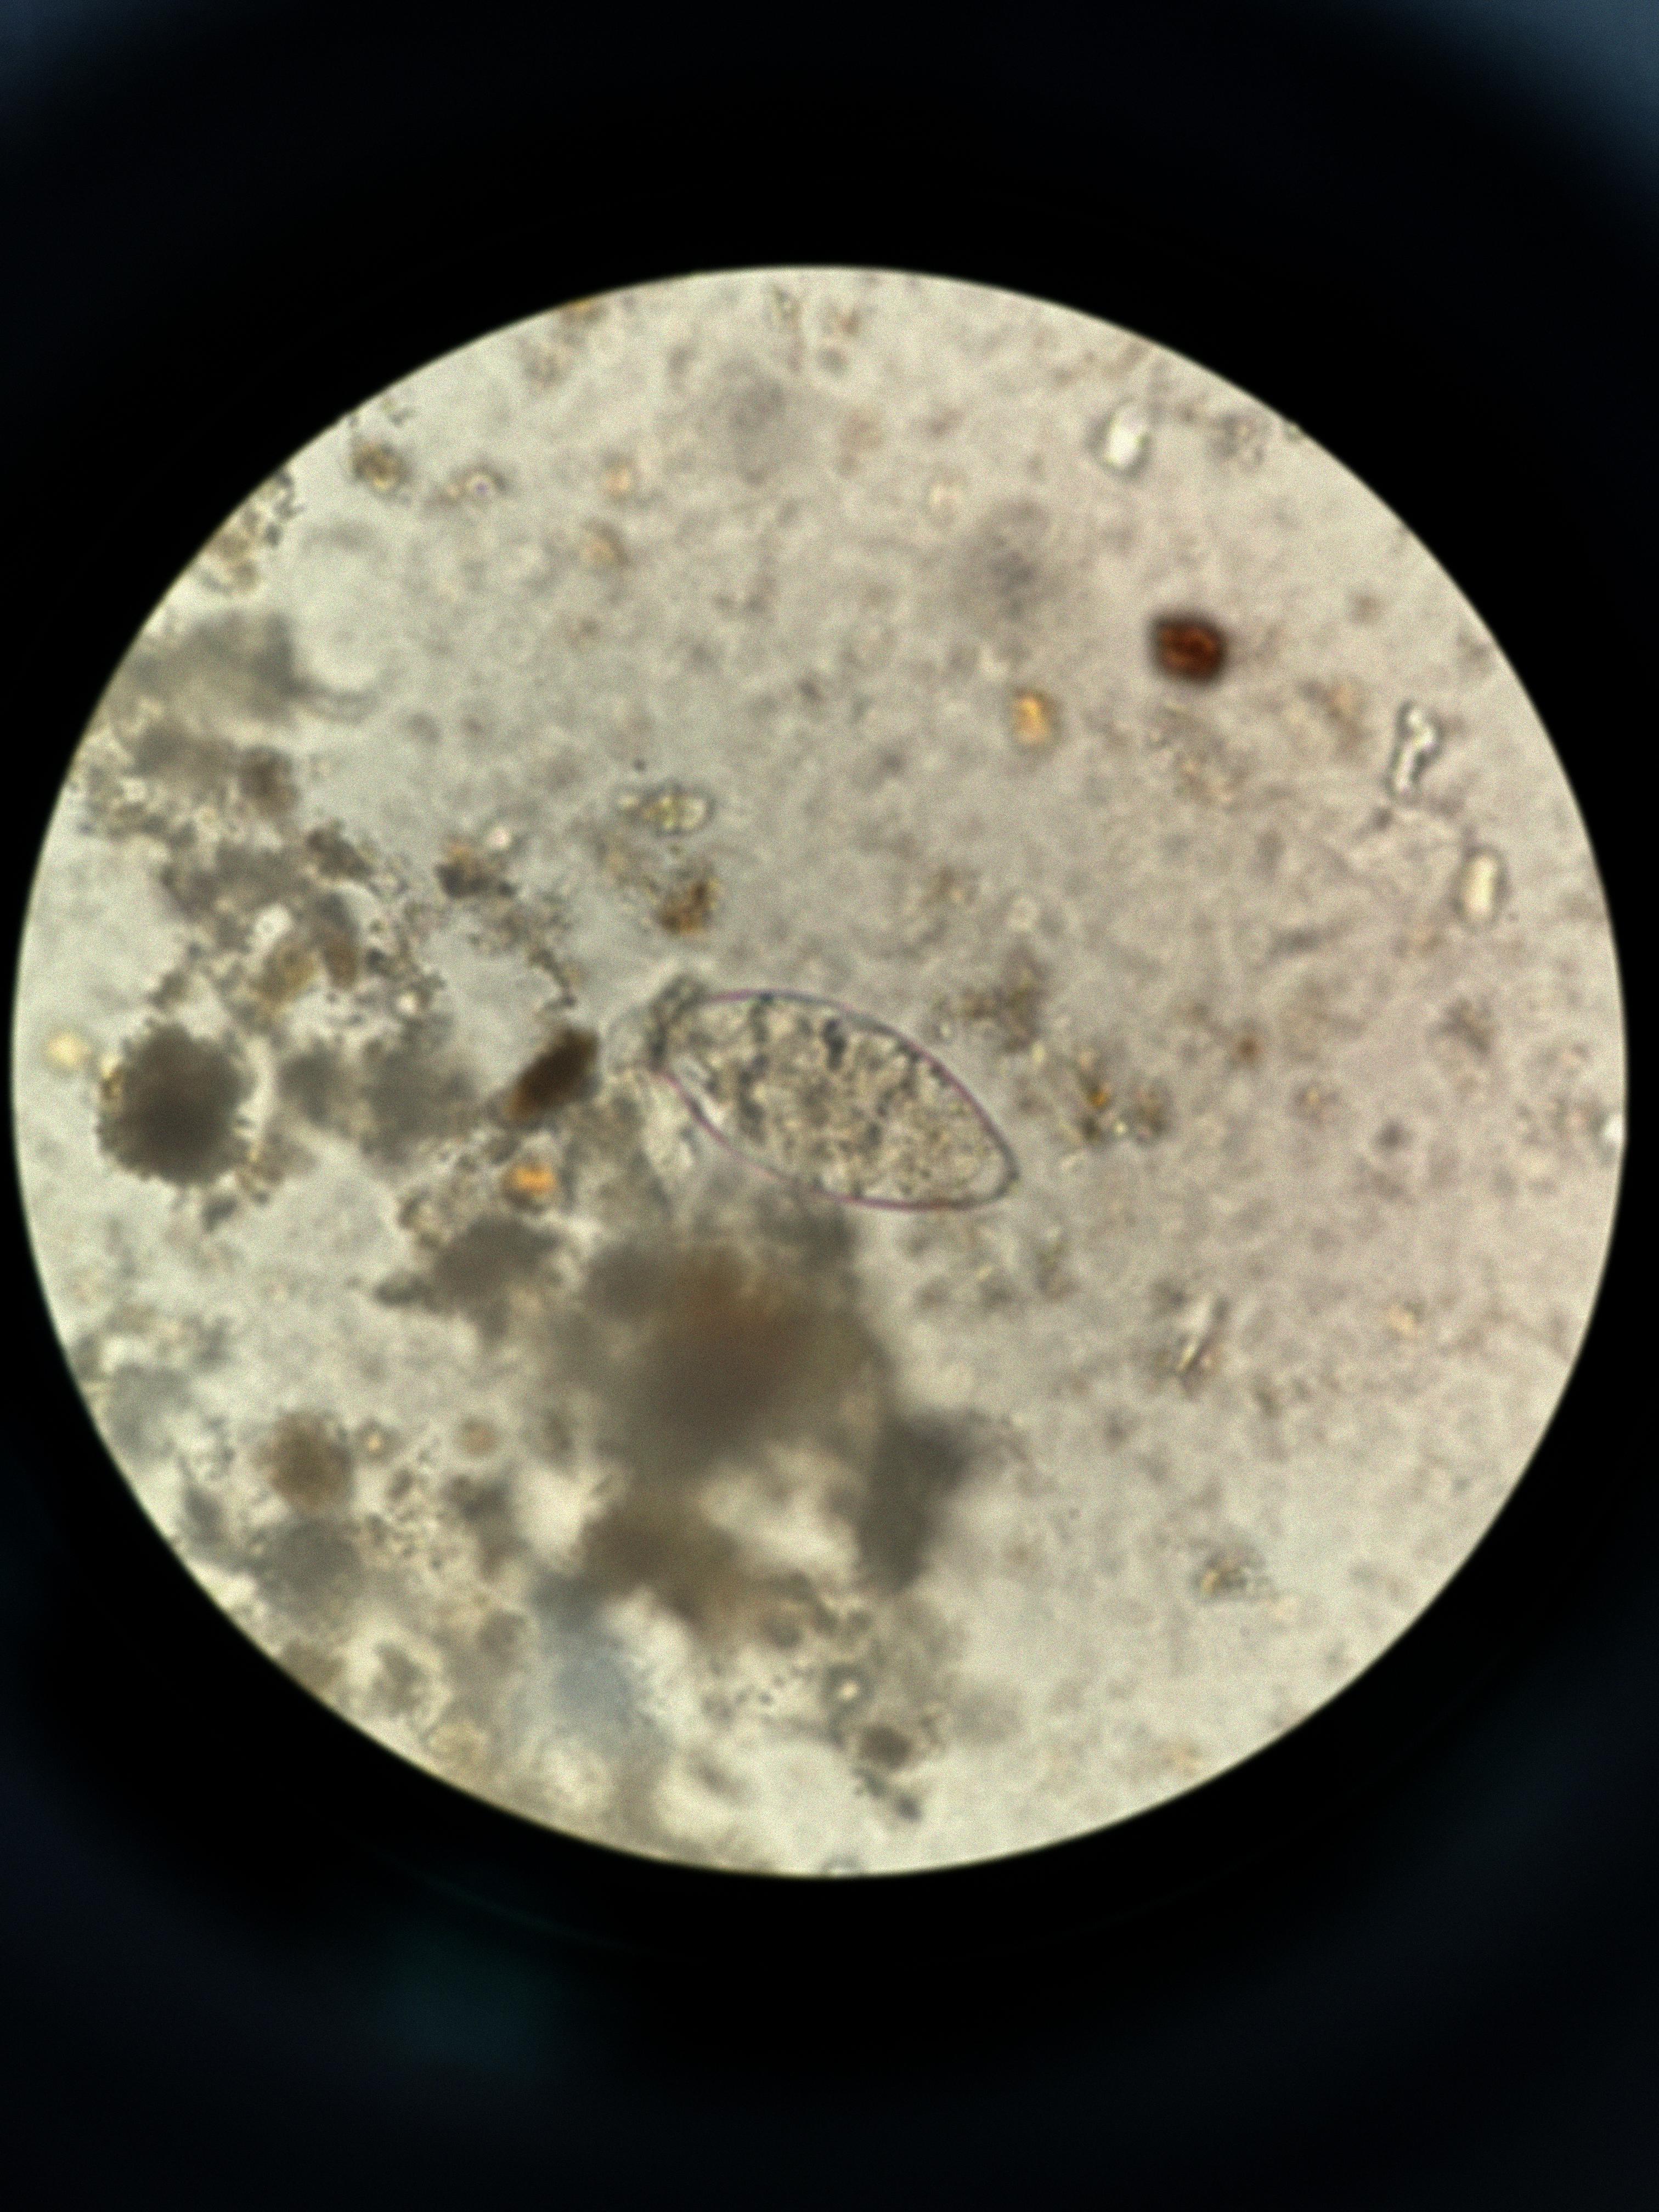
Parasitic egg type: Fasciolopsis buski